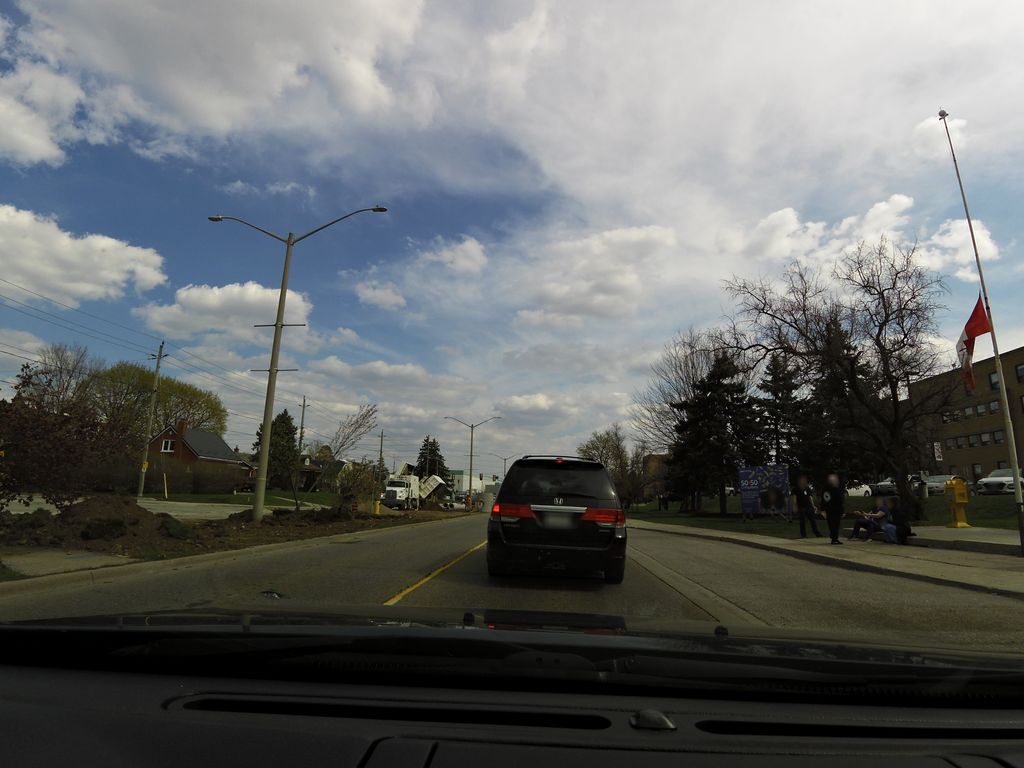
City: kitchener-waterloo